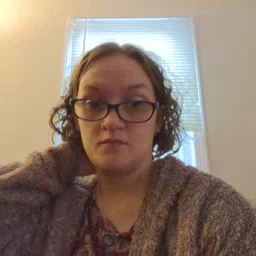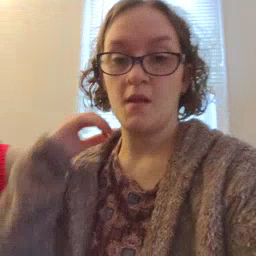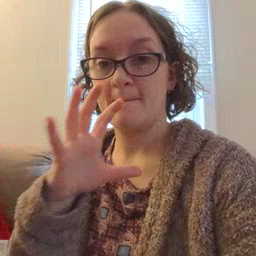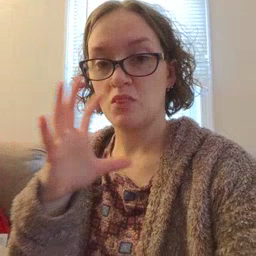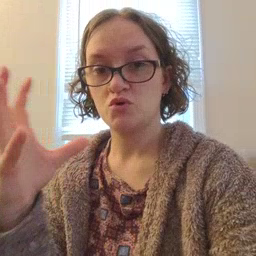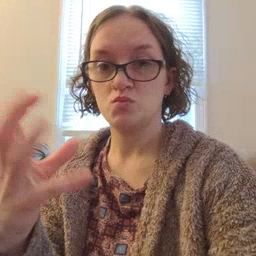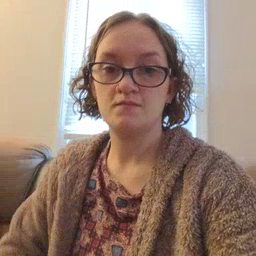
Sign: balloon